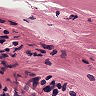
Metastatic tissue present: no